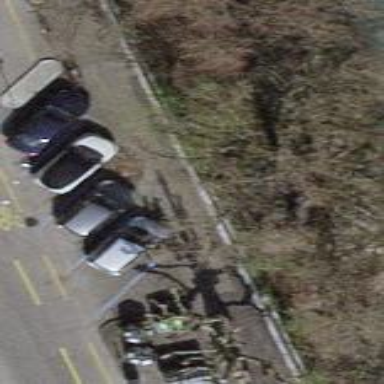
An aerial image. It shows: Diagonal street-side parking with asphalt surface.